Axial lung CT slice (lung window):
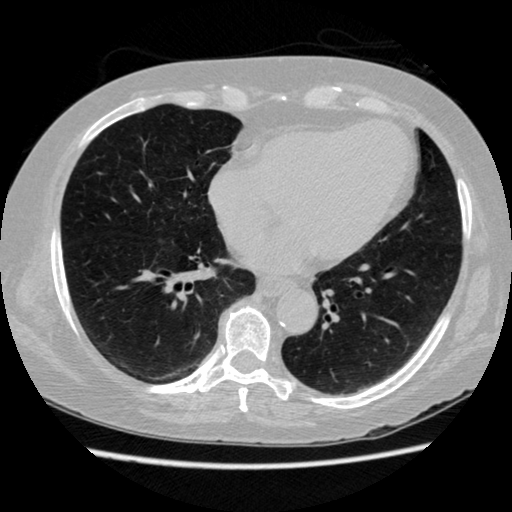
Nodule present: no